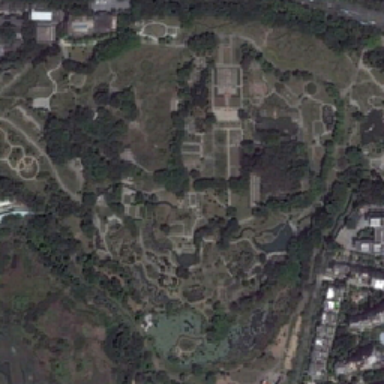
It occupies a large area and owns a lot of forests .